Aerial crown-view tile of a tropical tree (Barro Colorado Island, Panama), acquired 20241014:
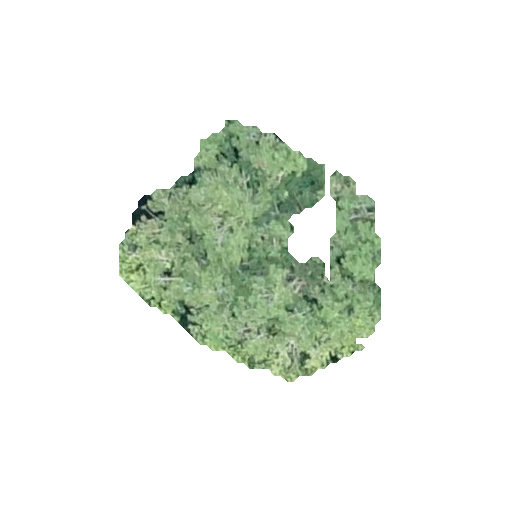
Species: Calophyllum longifolium
GBIF accepted scientific name: Calophyllum longifolium
Crown area: 67.007 m²